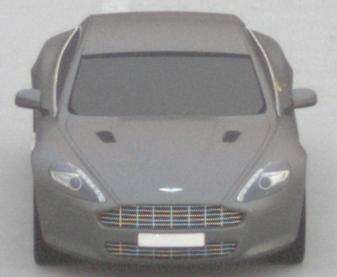
Make: Aston Martin
Model: Rapide
Detailed model: Rapide
Model produced from: 2010/03
Model produced until: 2013/07
Doors: 5
Color: gray
Road condition: dry road
Daytime: sunrise or sunset
Contrast: low contrast